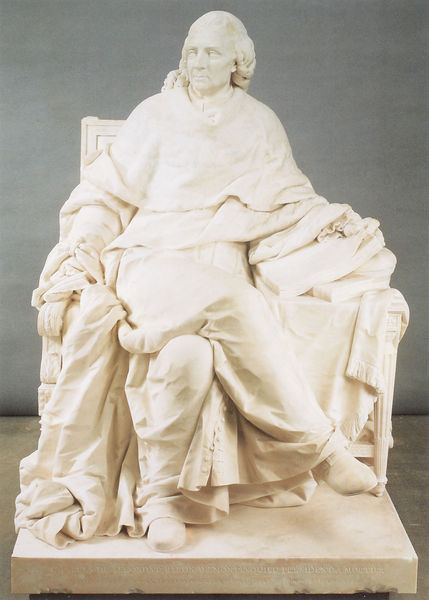
Titel: Montesquieu
Künstler: Claude Michel Clodion
Institution: Paris, Musée du Louvre
Schlagwörter: hand, mann, umhang, weiß, sitzen, frankreich, marmor, stuhl, falten, kleidung, sockel, gewand, haare, mantel, sessel, sitzend, england, skulptur, statue, beine, sitz, papst, thron, bildhauerei, kardinal, bildhauer, känig